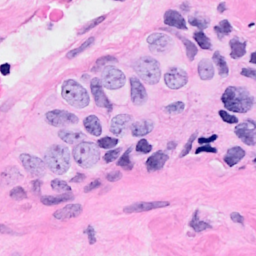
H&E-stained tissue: Breast